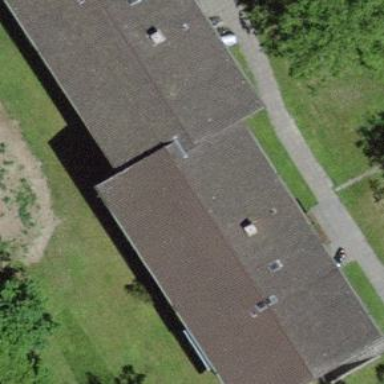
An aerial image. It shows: Gabled roof apartments building.